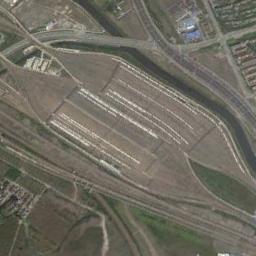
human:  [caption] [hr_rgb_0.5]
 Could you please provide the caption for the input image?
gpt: There is a railway station under construction in the suburbs .

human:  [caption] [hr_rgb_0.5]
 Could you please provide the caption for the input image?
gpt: The railway station is on the bare land next to the grass .

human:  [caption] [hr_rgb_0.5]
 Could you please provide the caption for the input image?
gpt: The railway station has lots of railways and a river is next to the railway station .

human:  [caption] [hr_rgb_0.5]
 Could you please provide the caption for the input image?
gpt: There are many roads beside the railway station .

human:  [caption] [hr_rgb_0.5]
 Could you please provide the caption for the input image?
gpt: There are some green meadows beside the railway station .